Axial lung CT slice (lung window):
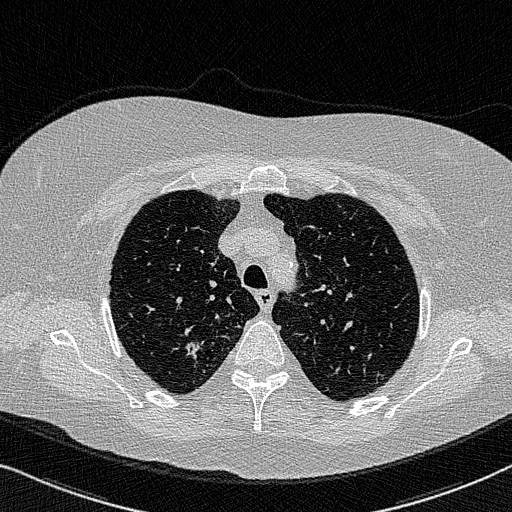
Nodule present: yes
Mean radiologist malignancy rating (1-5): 4.25